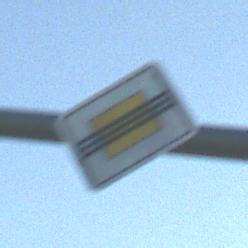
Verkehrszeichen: EndeVorfahrtsstrasse
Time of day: MorningAfternoon
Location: Outdoor (Nature)
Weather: Clear
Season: Autumn
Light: Natural